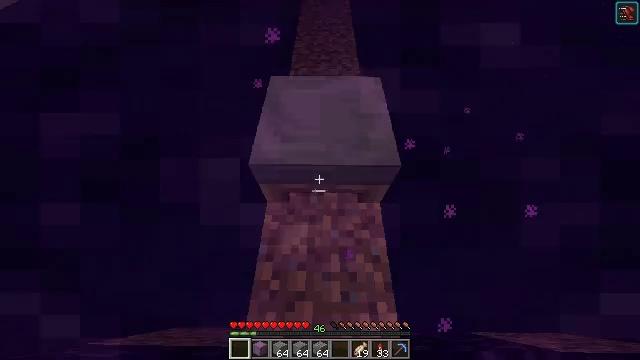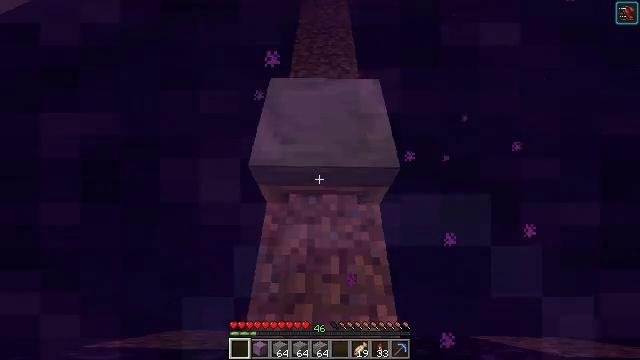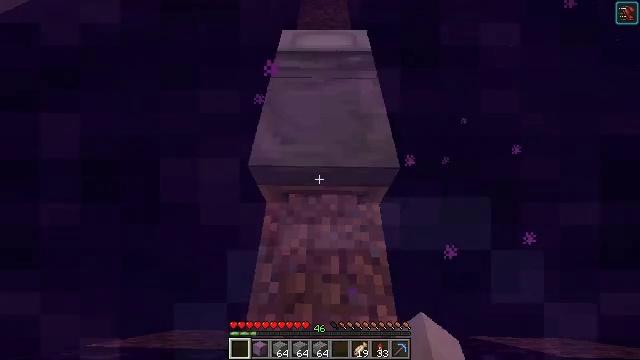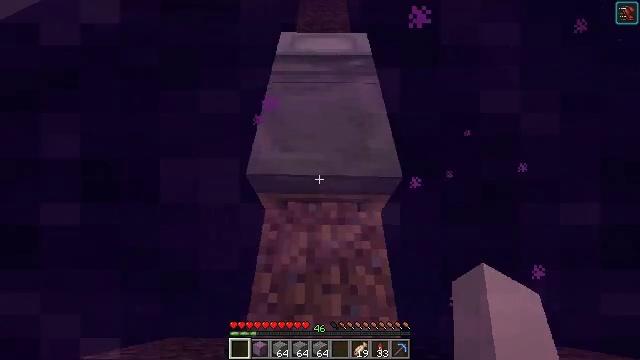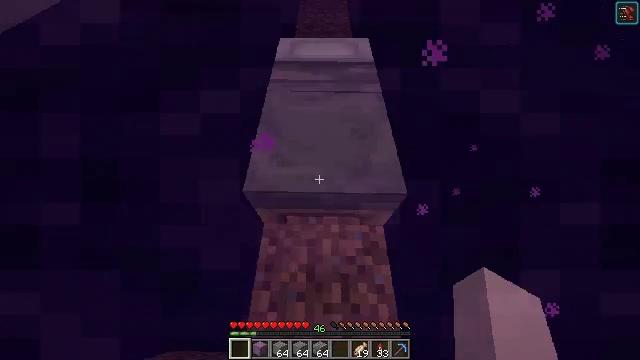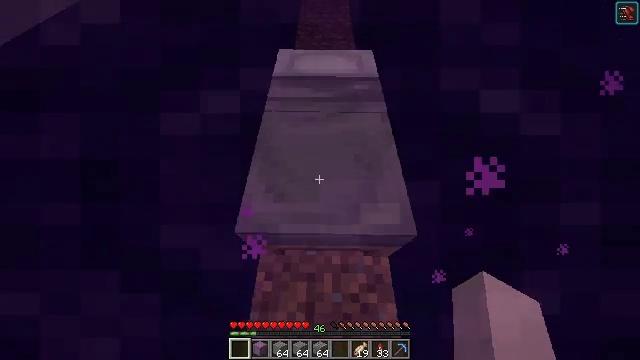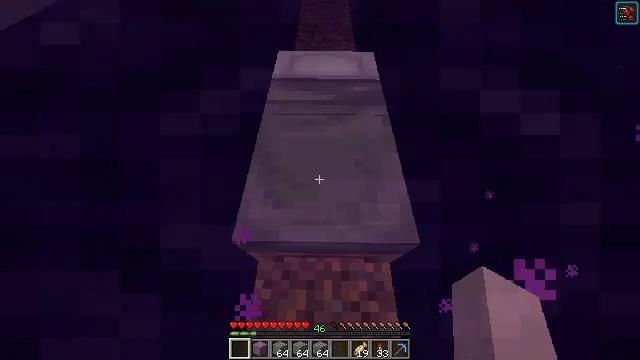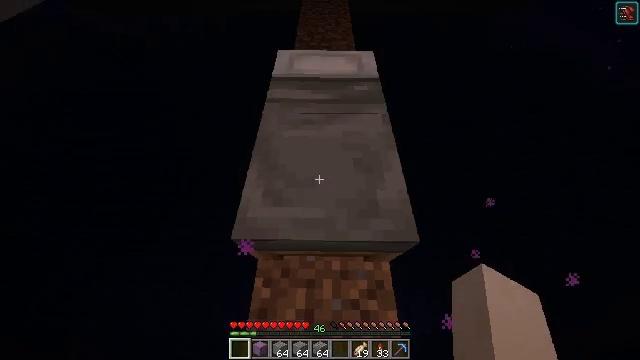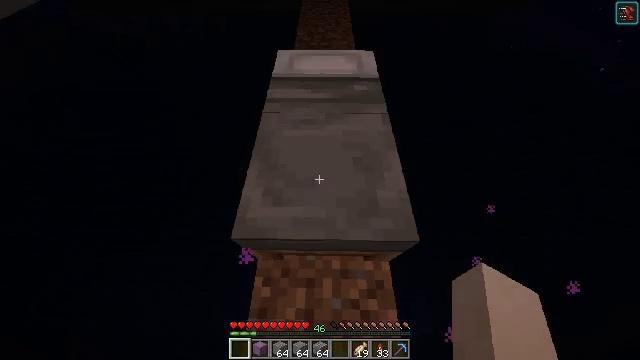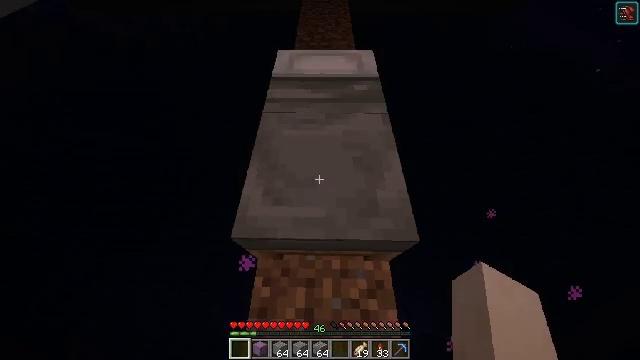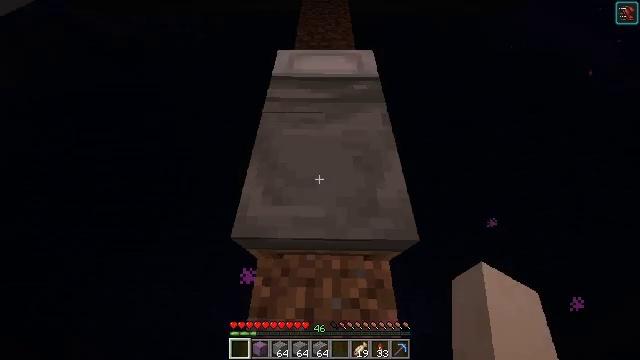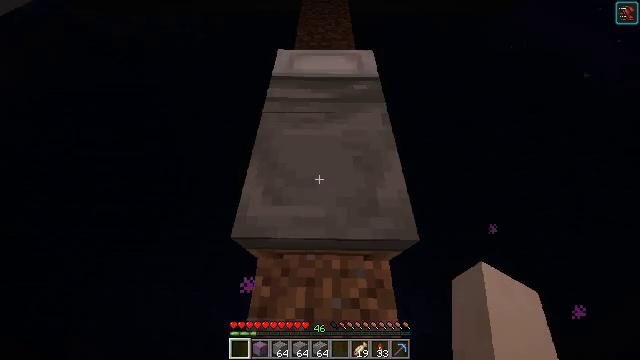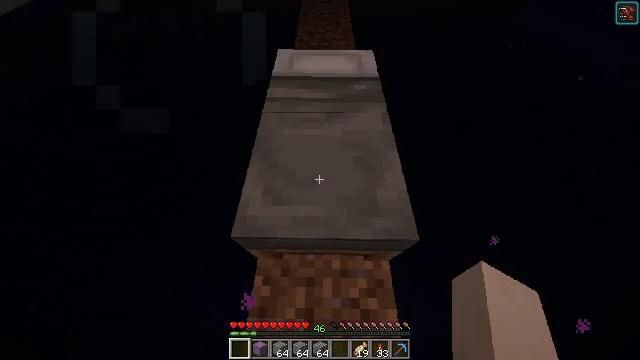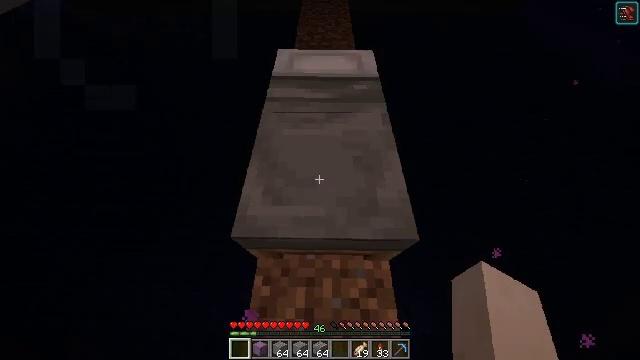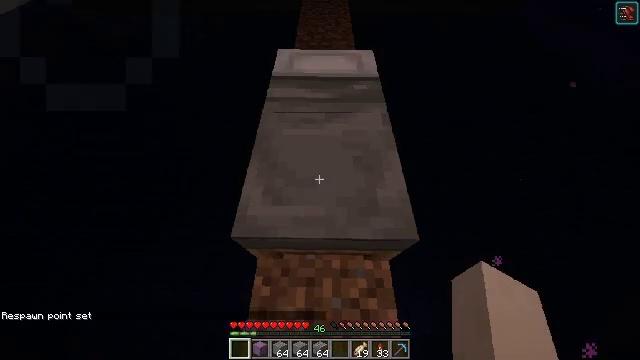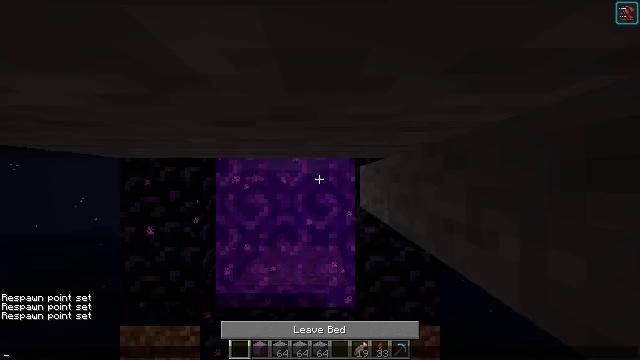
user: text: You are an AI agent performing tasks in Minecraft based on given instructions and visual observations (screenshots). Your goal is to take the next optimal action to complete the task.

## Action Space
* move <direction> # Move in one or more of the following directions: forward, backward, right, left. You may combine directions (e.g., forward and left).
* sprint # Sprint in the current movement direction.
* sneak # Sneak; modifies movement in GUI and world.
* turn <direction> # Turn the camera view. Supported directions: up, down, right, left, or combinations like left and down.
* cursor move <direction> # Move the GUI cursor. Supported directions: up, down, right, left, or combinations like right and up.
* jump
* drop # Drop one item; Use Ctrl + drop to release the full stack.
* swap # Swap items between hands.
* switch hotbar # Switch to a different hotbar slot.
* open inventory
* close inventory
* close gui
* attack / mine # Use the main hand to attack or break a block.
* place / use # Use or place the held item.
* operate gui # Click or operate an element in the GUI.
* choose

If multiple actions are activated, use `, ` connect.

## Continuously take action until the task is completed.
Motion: motion action
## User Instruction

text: Pick up the light gray bed by mining it.
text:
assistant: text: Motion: no_op
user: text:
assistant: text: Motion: no_op
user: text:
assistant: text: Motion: move forward
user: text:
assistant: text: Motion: move forward
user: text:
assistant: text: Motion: move forward
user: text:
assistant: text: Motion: no_op
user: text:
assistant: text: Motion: no_op
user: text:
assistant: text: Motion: no_op
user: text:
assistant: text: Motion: use / place
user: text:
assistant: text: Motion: use / place
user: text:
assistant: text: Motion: no_op
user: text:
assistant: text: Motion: no_op
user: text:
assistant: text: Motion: no_op
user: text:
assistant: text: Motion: no_op
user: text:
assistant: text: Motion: no_op
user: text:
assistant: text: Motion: open gui
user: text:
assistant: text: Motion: no_op
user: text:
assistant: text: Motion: no_op
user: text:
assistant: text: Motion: no_op
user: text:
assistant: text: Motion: no_op
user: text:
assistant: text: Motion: no_op
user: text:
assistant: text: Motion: no_op
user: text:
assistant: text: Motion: no_op
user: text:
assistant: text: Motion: no_op
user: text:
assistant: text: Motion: no_op
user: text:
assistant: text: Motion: no_op
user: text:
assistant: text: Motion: no_op
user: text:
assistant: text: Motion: no_op
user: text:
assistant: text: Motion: no_op
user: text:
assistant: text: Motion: no_op